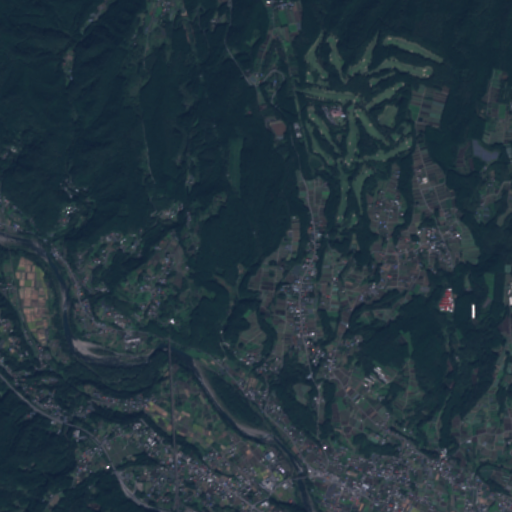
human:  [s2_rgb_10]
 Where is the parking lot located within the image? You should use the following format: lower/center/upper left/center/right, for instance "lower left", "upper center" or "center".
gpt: The parking lot is located in the lower center of the image.
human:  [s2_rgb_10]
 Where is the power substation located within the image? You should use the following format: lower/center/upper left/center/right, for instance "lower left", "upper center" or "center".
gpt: The power substation is located in the lower center of the image.
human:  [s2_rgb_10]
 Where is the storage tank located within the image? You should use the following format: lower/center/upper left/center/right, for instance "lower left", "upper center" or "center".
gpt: The storage tank is located in the lower center of the image.
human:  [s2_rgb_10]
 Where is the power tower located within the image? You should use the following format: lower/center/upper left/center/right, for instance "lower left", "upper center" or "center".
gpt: There is no power tower in the image.